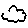
Label: cloud